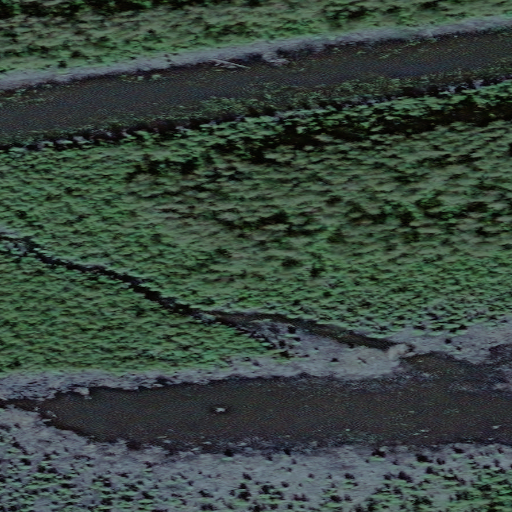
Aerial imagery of island in Alaska named Megotsol Island containing only unknown